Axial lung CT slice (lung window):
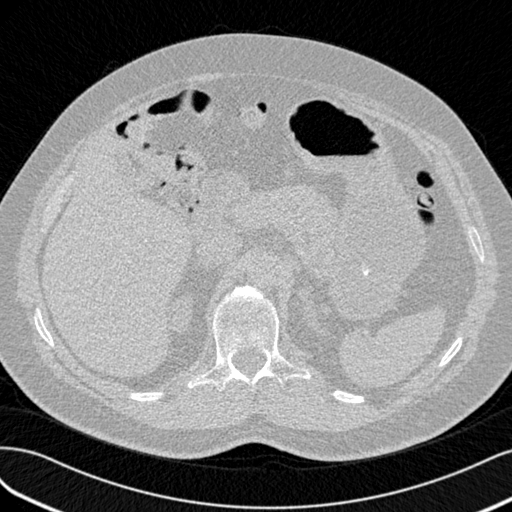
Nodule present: no